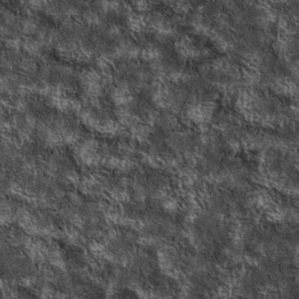
Label: non_frost